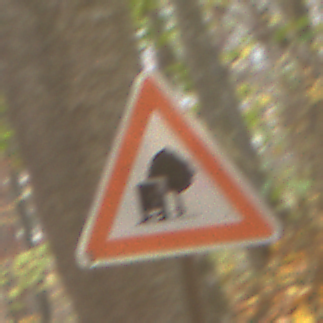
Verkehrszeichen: UnzureichendesLichtraumprofil
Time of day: MorningAfternoon
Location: Outdoor (Nature)
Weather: Overcast
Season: Autumn
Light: Natural